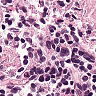
Metastatic tissue present: no